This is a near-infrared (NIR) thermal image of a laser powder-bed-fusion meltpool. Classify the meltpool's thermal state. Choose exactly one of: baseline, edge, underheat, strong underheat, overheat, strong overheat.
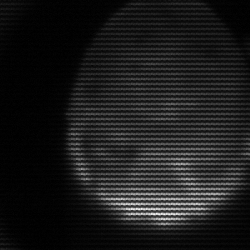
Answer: edge